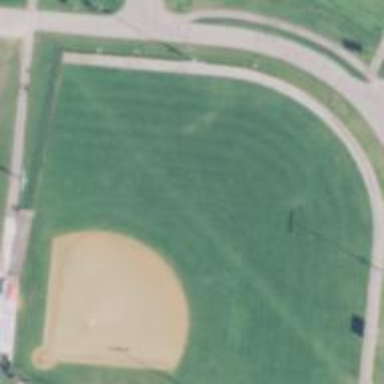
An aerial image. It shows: Baseball pitch for leisure land activities.